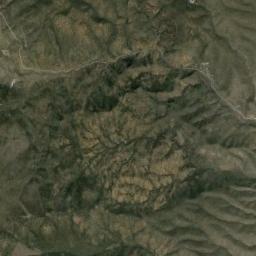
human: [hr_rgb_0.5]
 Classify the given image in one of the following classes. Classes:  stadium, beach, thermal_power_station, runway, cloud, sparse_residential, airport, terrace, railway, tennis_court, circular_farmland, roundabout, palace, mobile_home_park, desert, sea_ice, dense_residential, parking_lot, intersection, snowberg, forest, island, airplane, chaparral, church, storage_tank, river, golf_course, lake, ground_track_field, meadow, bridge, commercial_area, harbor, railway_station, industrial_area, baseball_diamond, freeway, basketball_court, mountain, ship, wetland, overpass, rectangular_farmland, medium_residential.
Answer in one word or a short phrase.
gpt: mountain